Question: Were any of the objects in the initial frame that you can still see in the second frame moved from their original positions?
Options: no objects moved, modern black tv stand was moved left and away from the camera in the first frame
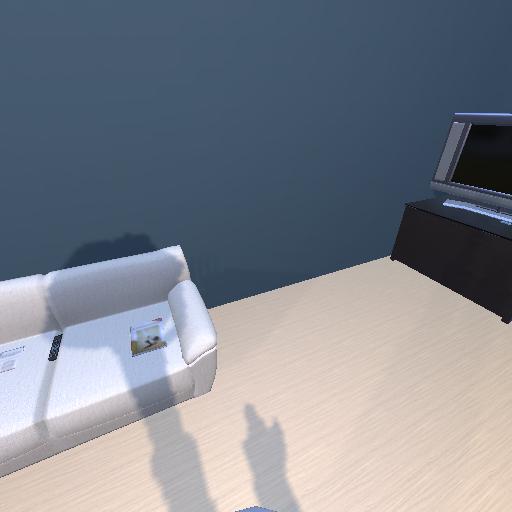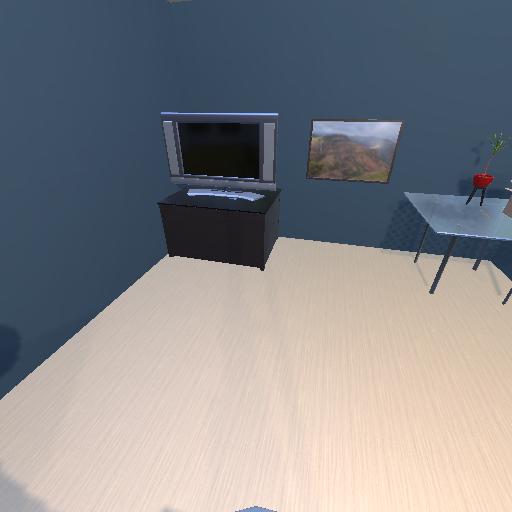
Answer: no objects moved